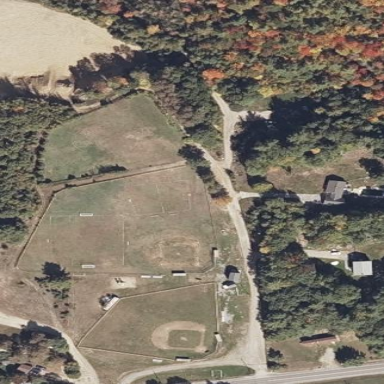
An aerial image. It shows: Grass pitch surrounded by fence. It is multi-sport leisure land.